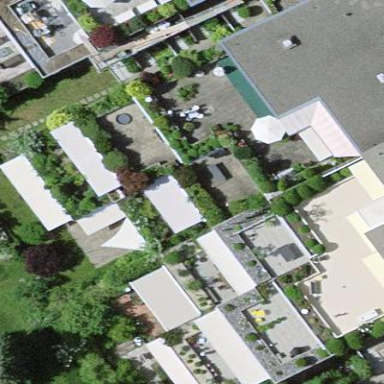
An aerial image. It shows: Terrace building.